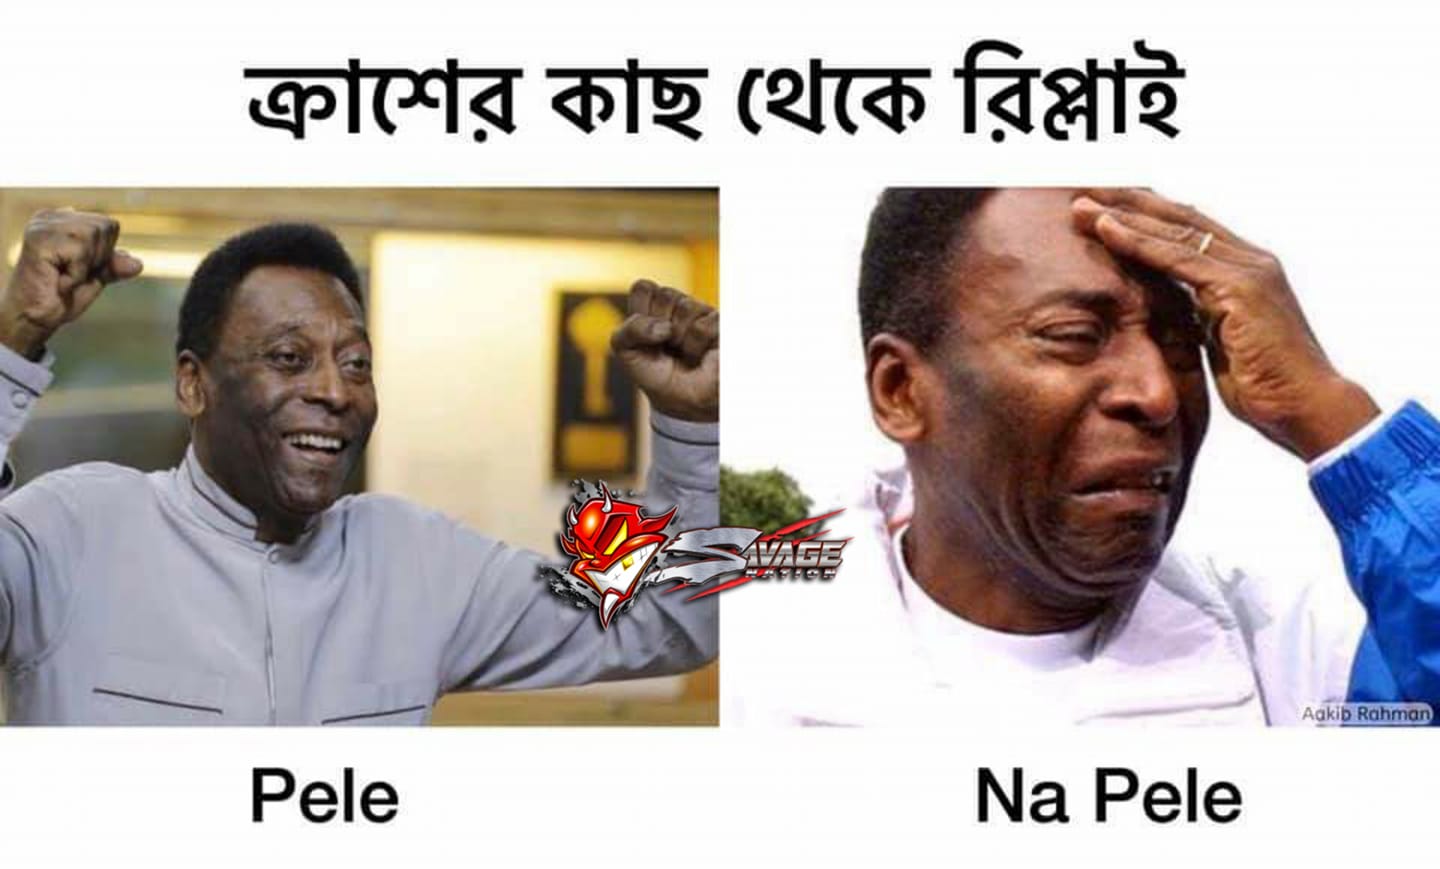
Caption: ক্রাশের কাছ থেকে রিপ্লাই   Pele   Na Pele
Label: non-hate